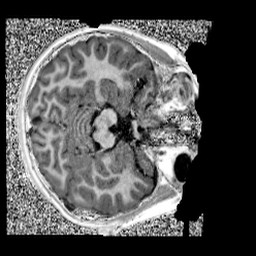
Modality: UNIT1
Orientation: axial
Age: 9
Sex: male
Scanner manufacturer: siemens
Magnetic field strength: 3 T
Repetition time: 4 s
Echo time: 0.00299 s